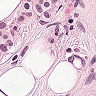
Metastatic tissue present: yes